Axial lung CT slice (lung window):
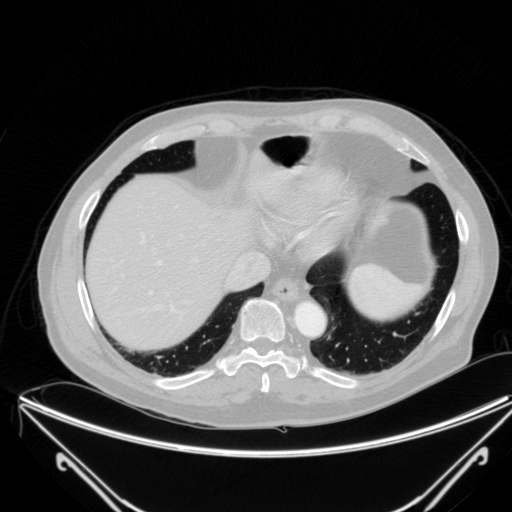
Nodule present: no